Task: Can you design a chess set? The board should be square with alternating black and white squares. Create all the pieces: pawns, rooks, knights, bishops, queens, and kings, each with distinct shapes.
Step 2395:
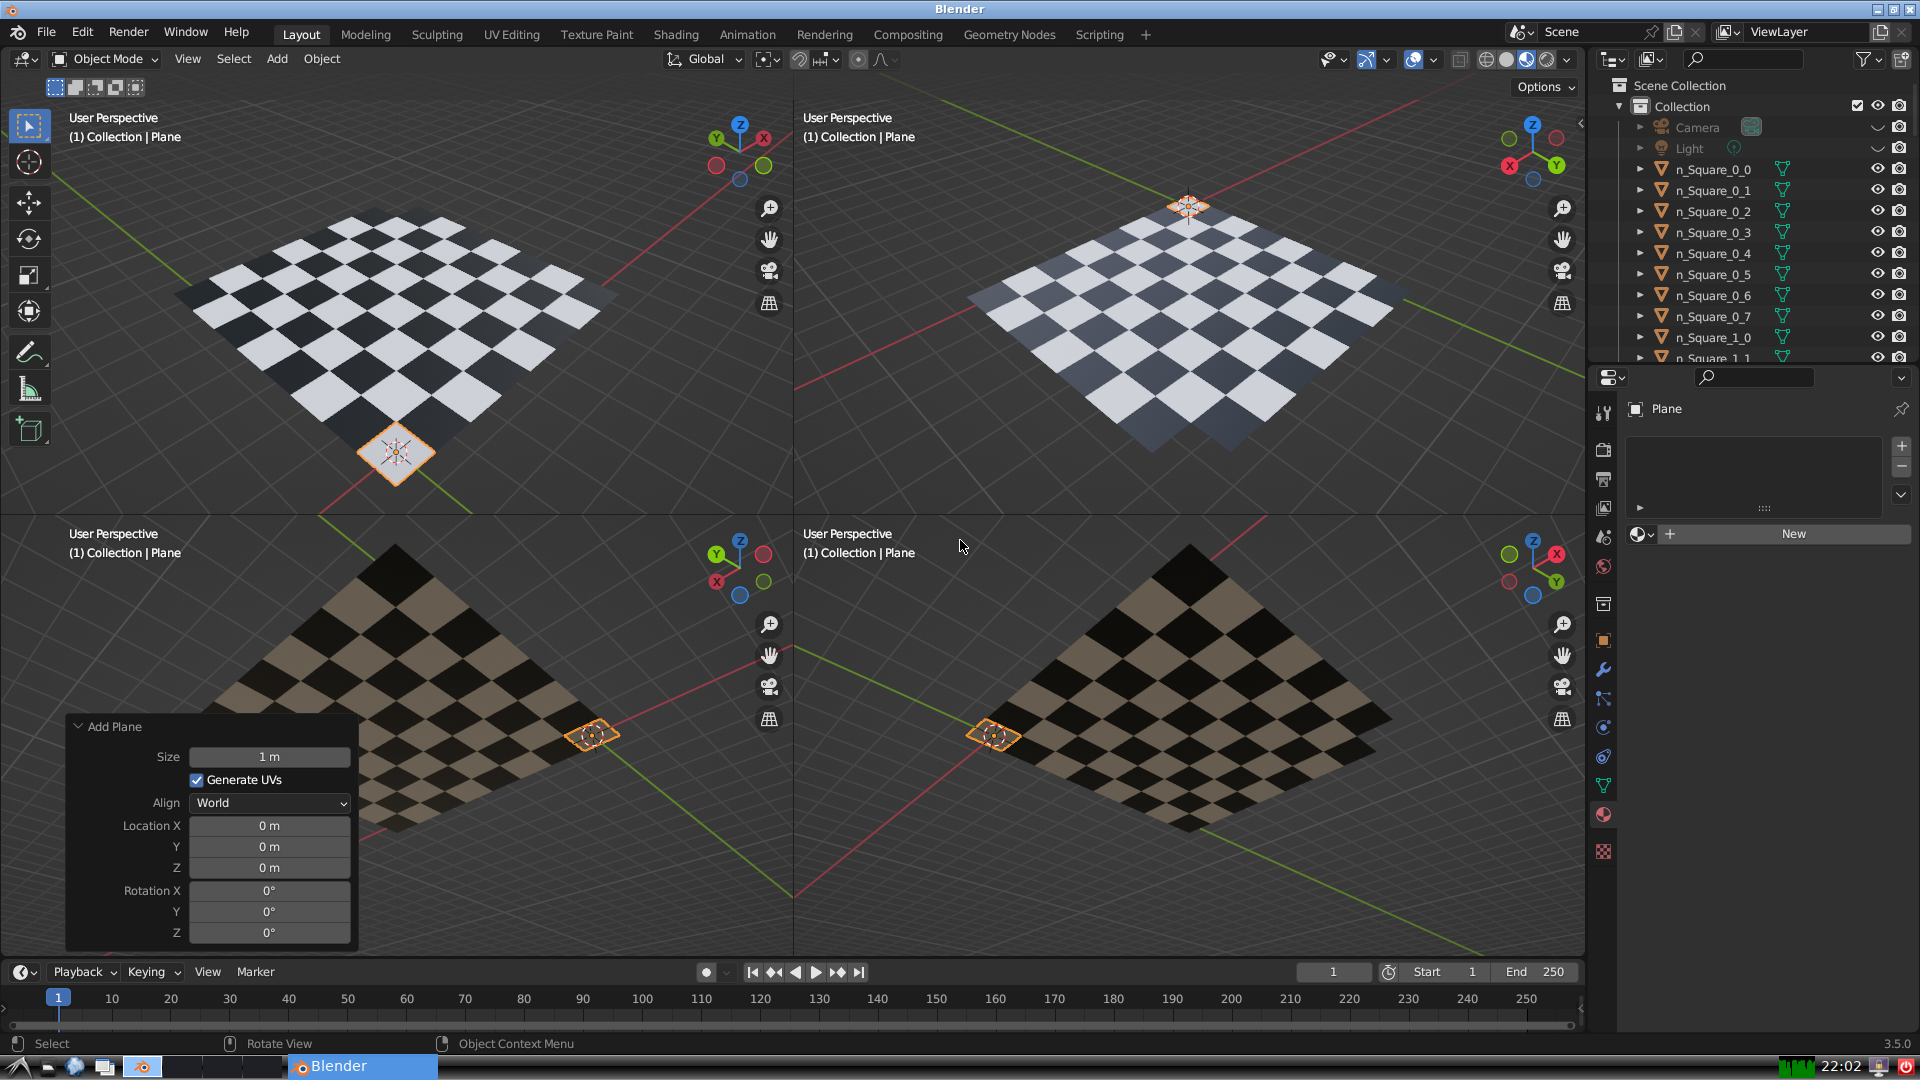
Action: {"mouse_move": [270, 826]}